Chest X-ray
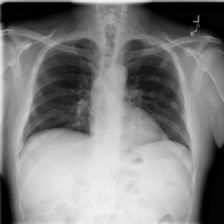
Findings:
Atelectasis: negative
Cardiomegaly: negative
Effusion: negative
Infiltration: negative
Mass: negative
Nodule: negative
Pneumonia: negative
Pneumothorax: negative
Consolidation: negative
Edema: negative
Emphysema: negative
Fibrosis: negative
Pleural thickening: negative
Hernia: negative